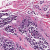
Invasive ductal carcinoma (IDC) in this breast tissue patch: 1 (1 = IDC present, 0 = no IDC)